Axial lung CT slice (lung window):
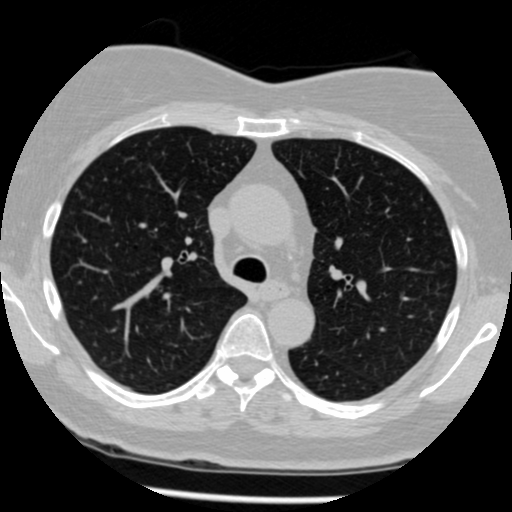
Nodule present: no